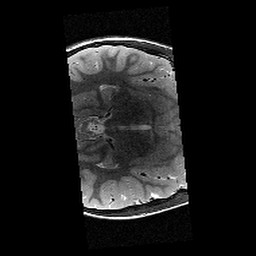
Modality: T2w
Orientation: axial
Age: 10
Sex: male
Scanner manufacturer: siemens
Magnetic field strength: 3 T
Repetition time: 9.23 s
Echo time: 0.067 s